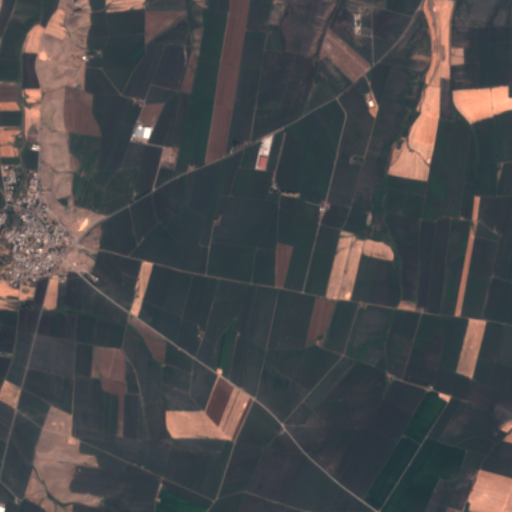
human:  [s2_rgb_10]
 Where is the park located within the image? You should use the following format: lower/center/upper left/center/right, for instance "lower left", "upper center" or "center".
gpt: The park is located in the center left of the image.
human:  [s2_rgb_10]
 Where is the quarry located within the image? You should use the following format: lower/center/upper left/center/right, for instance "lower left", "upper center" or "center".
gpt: The quarry is located in the upper left of the image.
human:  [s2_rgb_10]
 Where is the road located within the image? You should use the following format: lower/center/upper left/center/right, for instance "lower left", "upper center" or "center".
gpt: There is no road in the image.